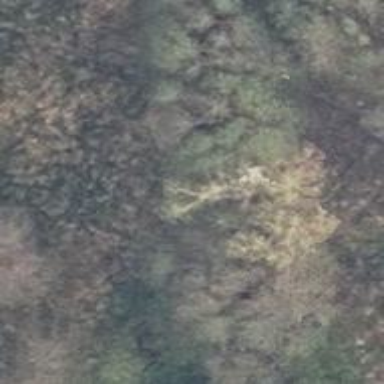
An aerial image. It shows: Hunting stand.